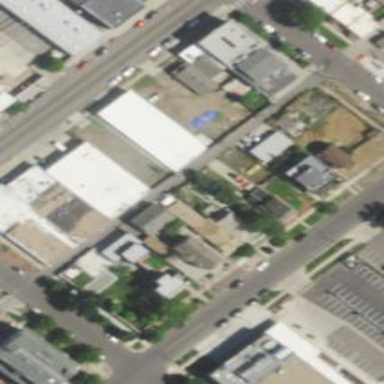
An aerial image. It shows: Retail building with brown roof.